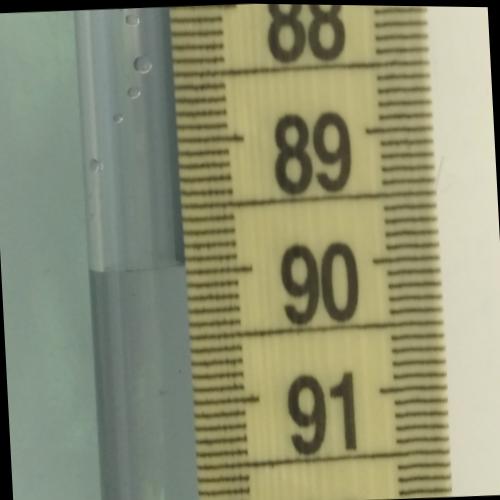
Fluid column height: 90.0 cm